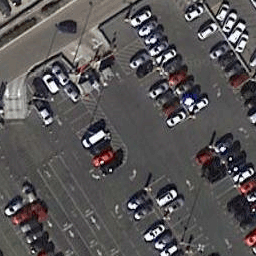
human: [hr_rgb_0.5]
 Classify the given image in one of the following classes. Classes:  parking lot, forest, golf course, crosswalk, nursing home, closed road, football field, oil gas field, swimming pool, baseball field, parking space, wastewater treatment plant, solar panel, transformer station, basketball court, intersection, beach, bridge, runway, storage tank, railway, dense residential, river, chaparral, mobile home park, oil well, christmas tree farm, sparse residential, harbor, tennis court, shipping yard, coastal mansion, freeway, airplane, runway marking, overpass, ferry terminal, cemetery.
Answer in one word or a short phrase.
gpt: parking lot